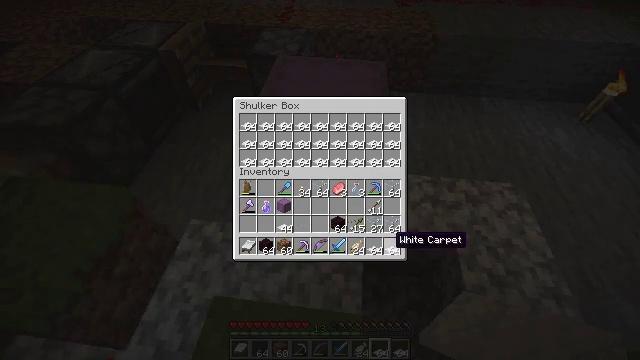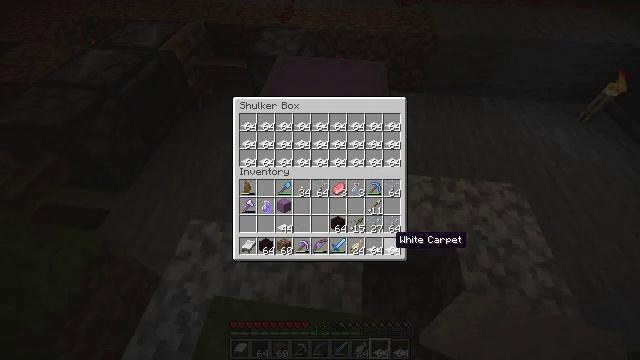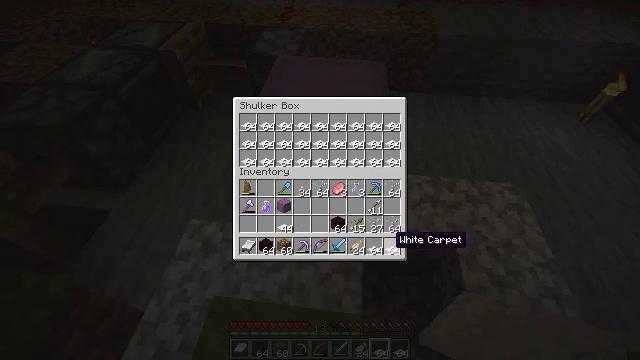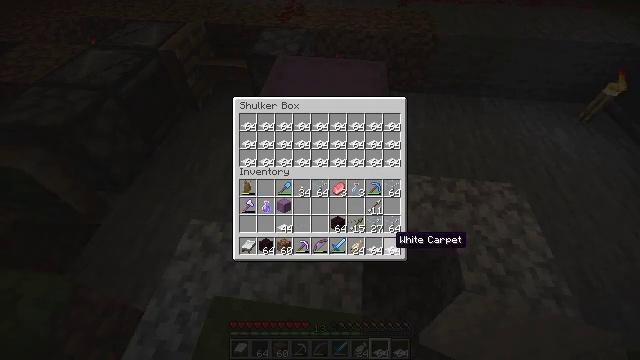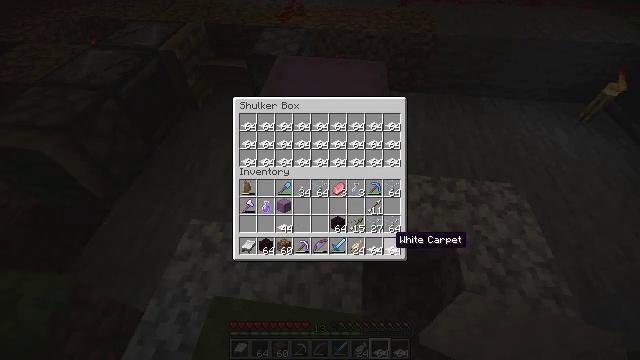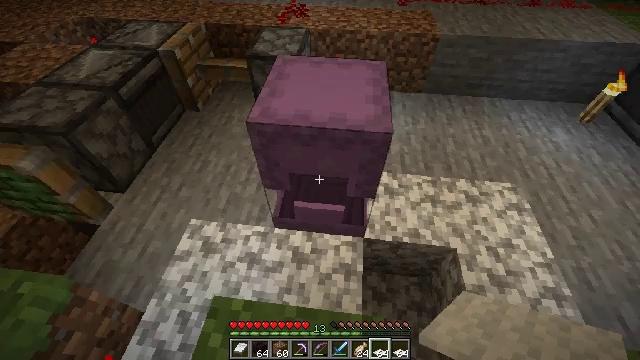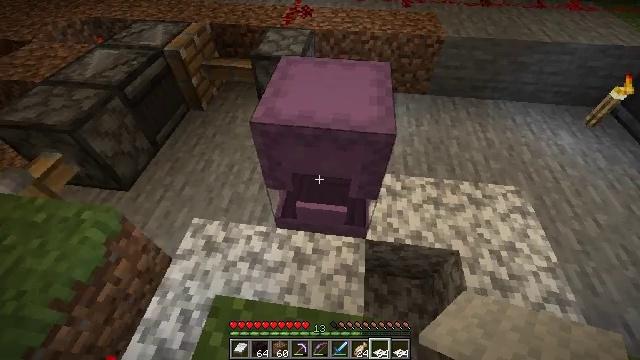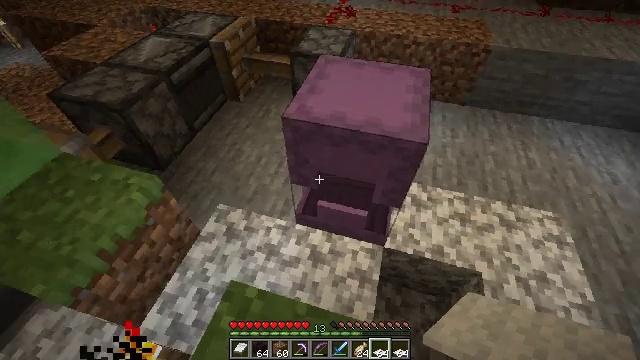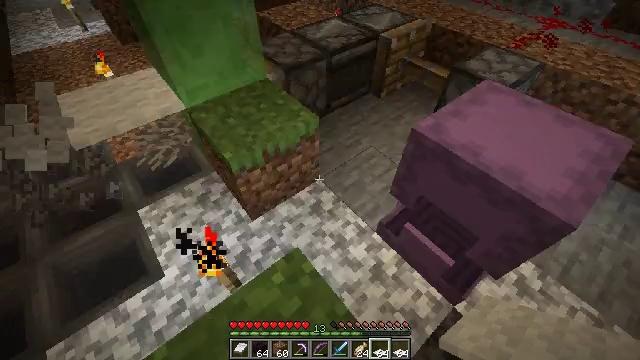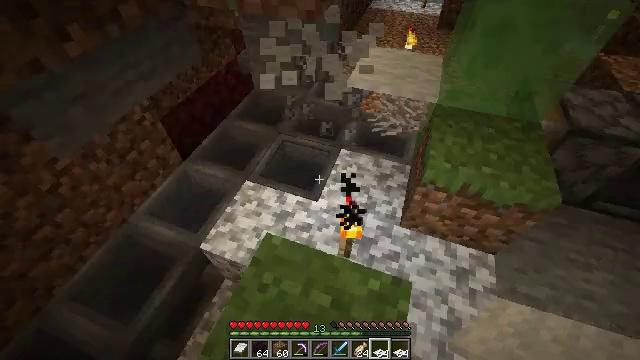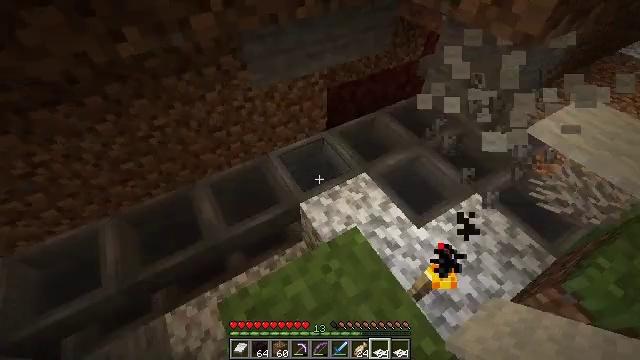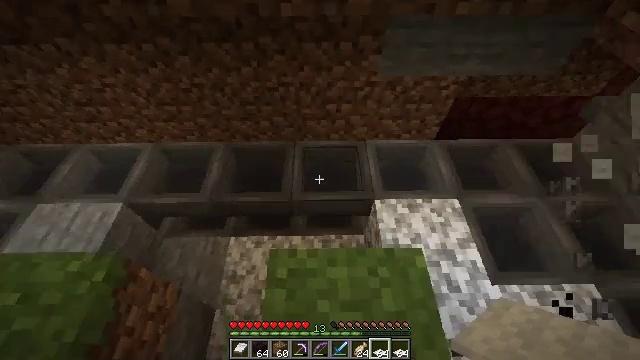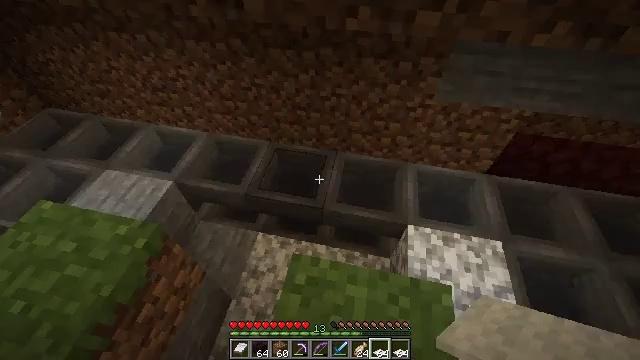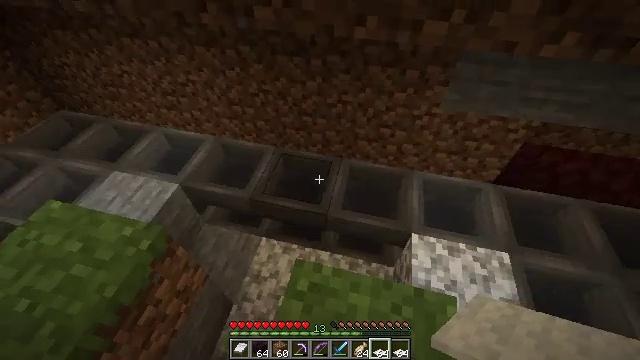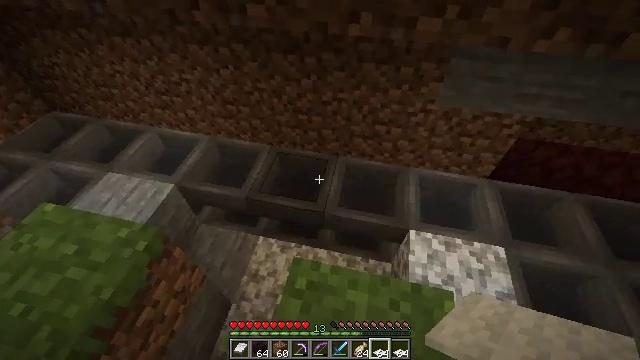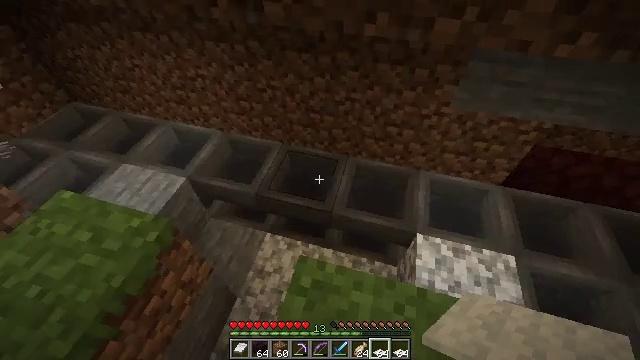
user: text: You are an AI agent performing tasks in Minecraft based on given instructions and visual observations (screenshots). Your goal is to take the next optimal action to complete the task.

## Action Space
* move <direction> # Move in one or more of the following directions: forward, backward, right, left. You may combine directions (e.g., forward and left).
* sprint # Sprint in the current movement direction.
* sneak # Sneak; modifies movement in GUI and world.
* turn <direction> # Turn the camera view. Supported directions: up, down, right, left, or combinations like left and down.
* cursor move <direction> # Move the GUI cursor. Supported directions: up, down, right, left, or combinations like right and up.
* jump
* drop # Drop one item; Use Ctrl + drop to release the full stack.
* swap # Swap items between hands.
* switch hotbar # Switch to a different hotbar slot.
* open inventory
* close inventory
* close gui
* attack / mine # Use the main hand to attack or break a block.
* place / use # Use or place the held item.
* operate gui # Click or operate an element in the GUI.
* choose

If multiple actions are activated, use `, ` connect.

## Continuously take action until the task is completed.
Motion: motion action
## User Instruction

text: Break the shulker box to collect it.
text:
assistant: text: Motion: sneak, choose
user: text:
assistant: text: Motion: sneak
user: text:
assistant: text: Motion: sneak
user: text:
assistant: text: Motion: sneak
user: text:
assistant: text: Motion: no_op
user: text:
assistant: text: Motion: close gui
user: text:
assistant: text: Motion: turn left, open inventory
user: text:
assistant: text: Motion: turn left
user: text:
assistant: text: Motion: turn left
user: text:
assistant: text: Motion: turn left
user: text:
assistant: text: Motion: turn left and down
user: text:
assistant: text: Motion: turn left and up
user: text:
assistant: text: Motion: turn left and up
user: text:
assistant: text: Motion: turn right
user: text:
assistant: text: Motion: turn left
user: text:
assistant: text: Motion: turn left and down
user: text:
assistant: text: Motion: turn left and up
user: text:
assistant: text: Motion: turn left and up
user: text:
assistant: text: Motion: turn left and up
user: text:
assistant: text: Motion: turn left and up
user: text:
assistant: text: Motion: no_op
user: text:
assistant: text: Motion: turn up
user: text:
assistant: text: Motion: turn up
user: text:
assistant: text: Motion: turn up
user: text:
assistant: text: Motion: turn up
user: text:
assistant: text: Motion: turn up
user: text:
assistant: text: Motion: no_op
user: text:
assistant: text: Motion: turn left and up
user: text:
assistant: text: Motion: no_op
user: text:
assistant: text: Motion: use / place